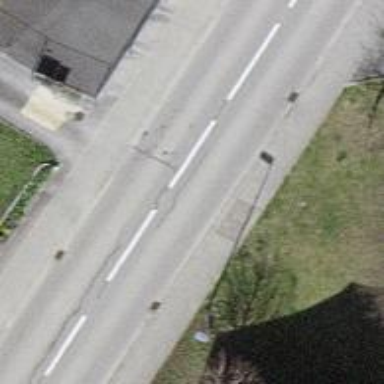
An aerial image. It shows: Tertiary road with asphalt surface and sidewalks on both sides.